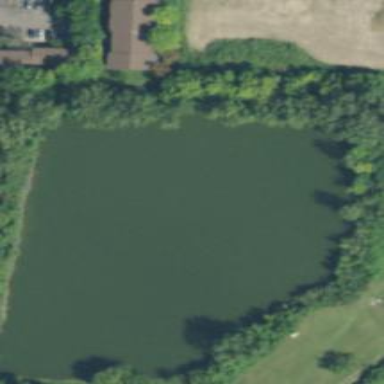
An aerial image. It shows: Pond with natural water.